Interaction volume radius: 5 \u00c5
Interaction volume height: 15 \u00c5
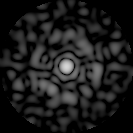
Disorder parameter: 0.842